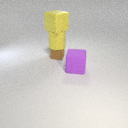
large yellow rubber cylinder below large yellow rubber cube